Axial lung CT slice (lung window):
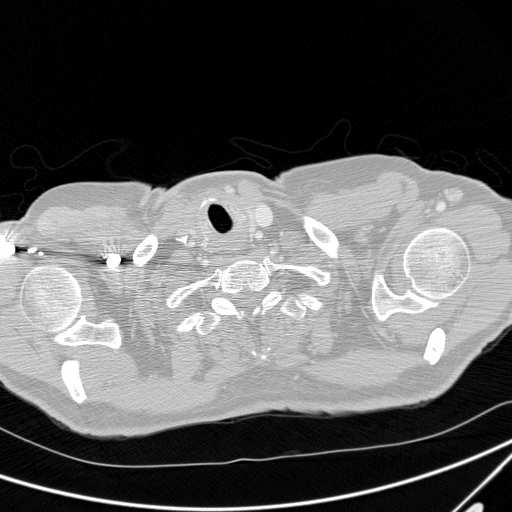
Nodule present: no